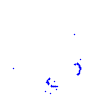
Particle: proton